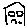
Label: house